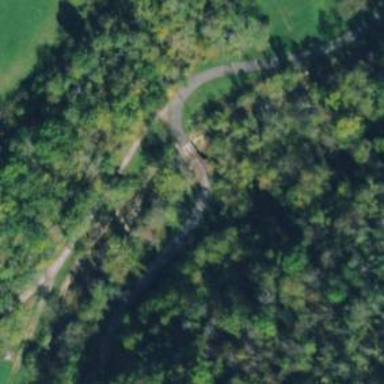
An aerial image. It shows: Unclassified road with bridge.